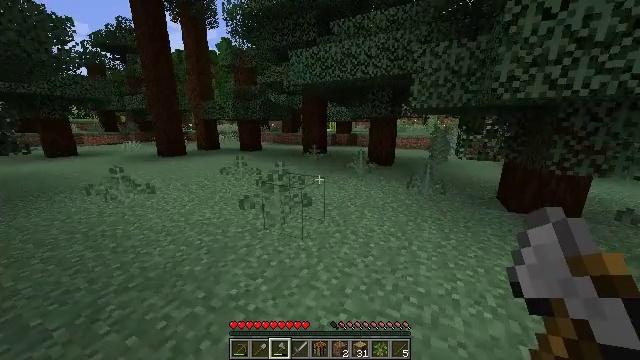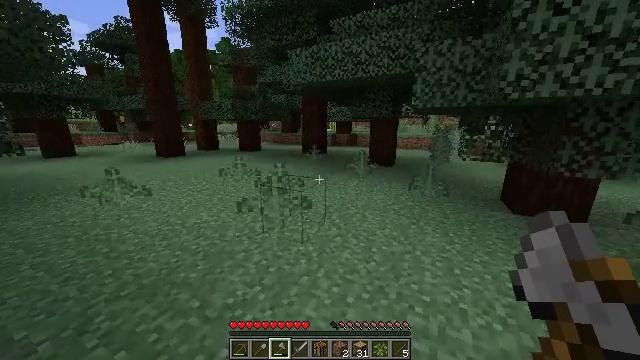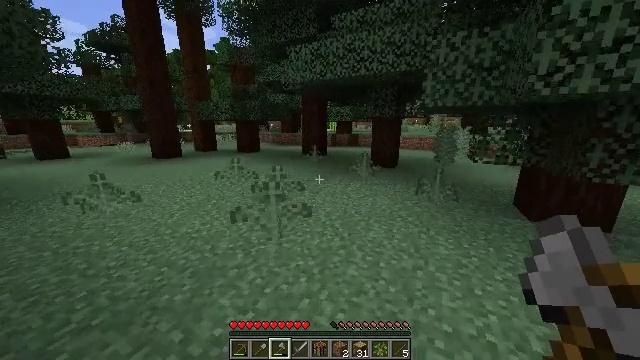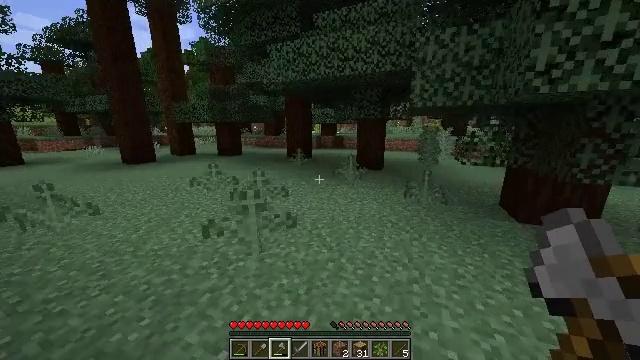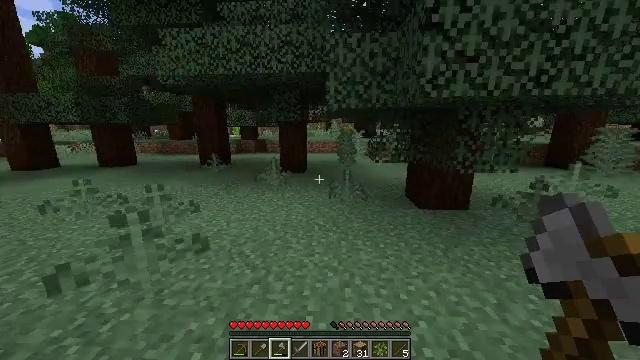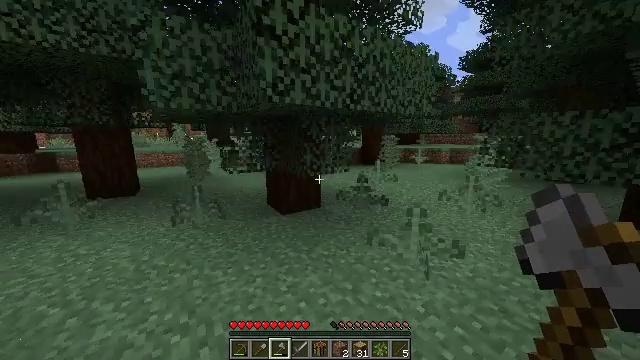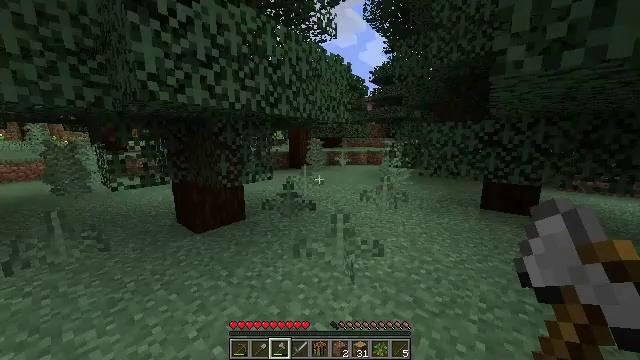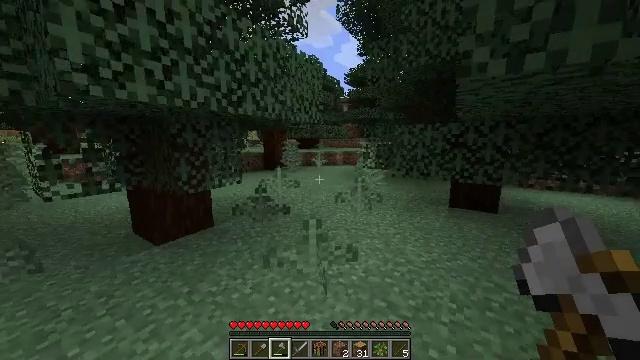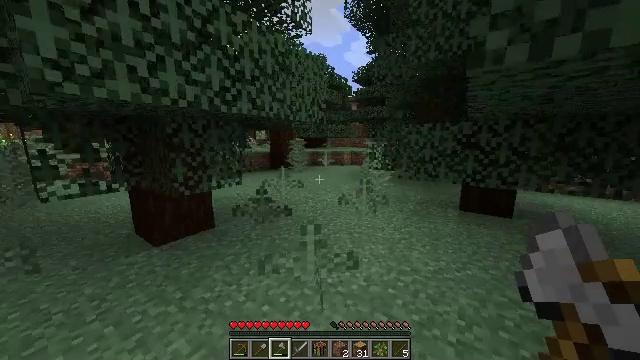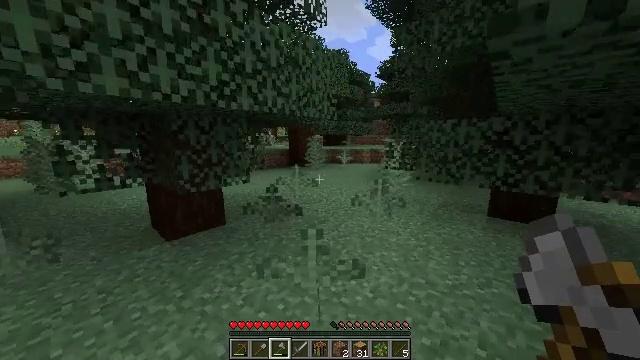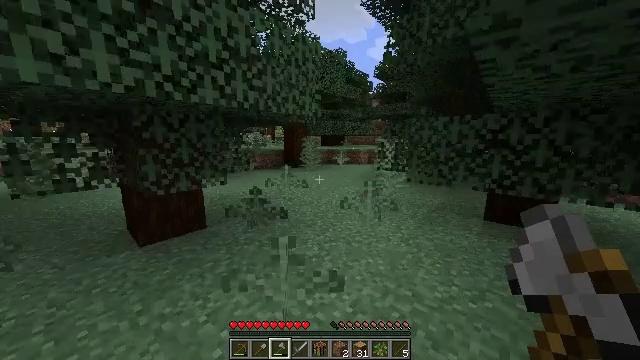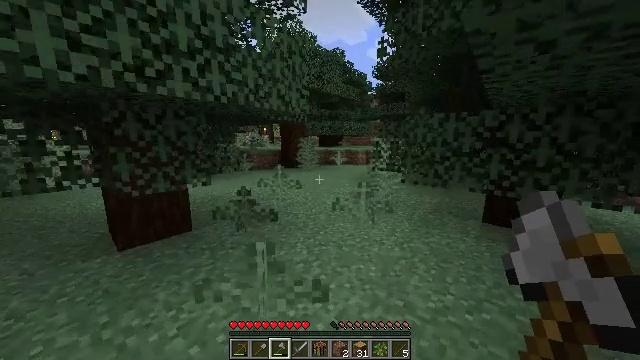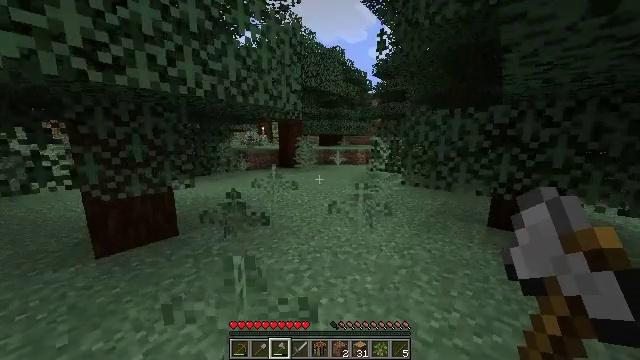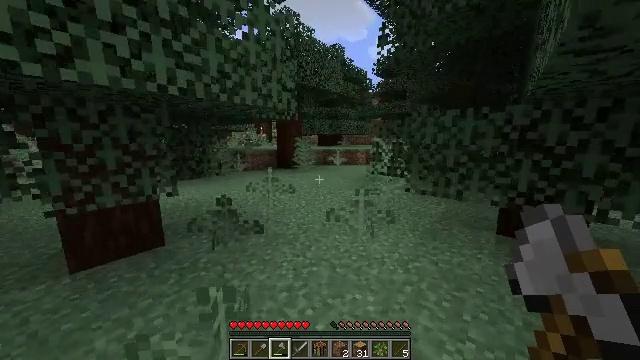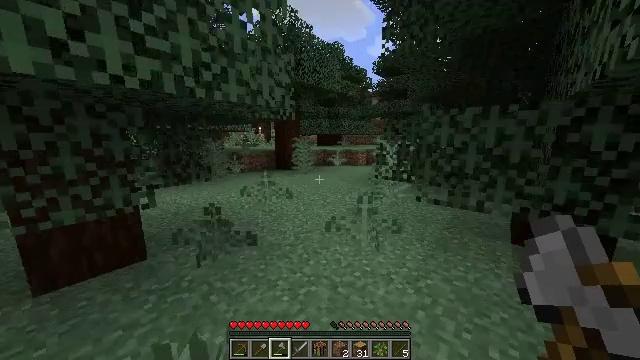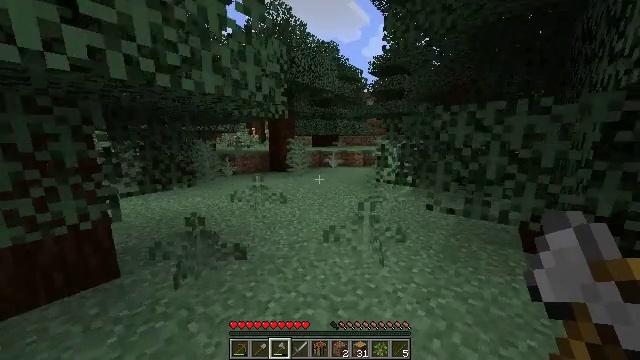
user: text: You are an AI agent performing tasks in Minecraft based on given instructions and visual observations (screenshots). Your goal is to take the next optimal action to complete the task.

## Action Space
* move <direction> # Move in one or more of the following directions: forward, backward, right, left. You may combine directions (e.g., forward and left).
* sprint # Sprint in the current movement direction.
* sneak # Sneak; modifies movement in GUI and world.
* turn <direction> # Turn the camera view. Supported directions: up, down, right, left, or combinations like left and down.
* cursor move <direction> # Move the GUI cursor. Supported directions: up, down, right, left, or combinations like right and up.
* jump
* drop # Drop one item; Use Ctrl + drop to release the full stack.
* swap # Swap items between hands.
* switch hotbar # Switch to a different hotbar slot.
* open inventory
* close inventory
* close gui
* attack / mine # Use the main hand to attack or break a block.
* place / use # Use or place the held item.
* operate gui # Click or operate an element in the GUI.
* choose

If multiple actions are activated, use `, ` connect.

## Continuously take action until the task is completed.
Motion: motion action
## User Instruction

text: Take down the purple bed.
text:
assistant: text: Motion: move forward, sprint
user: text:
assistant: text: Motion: move forward, sprint
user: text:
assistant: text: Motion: move forward and move right, sprint, turn right
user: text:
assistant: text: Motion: move forward and move right, sprint, turn right
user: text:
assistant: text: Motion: move forward and move right, sprint, turn right and up
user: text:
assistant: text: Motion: move forward and move right, sprint, turn right
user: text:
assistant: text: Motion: move forward and move right, sprint, turn right
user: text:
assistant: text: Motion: move forward and move right, sprint, turn left
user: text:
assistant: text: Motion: move forward and move right, sprint, turn left
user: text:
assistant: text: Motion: move forward and move right, sprint
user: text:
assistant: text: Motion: move forward, sprint
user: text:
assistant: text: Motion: move forward, sprint
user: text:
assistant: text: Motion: move forward, sprint
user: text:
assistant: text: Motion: move forward, sprint
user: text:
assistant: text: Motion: move forward, sprint, turn right
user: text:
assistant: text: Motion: move forward, sprint
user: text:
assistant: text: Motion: move forward, sprint
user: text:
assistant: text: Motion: move forward, sprint
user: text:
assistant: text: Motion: move forward, sprint
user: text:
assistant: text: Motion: move forward, sprint
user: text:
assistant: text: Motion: move forward, sprint
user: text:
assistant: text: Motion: move forward, sprint
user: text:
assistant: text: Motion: move forward, sprint
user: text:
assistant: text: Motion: move forward, sprint
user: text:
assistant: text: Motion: move forward, sprint, turn left
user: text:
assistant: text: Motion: move forward, sprint, turn left
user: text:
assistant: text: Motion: move forward, sprint, turn left
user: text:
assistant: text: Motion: move forward, sprint, turn left
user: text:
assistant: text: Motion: move forward, sprint, turn left
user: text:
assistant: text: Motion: move forward, sprint, turn left